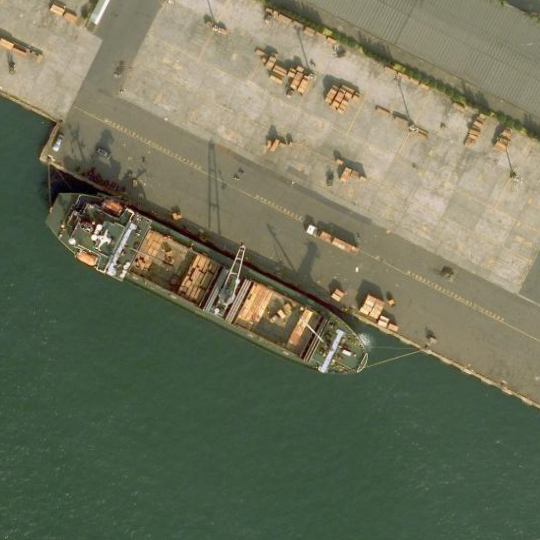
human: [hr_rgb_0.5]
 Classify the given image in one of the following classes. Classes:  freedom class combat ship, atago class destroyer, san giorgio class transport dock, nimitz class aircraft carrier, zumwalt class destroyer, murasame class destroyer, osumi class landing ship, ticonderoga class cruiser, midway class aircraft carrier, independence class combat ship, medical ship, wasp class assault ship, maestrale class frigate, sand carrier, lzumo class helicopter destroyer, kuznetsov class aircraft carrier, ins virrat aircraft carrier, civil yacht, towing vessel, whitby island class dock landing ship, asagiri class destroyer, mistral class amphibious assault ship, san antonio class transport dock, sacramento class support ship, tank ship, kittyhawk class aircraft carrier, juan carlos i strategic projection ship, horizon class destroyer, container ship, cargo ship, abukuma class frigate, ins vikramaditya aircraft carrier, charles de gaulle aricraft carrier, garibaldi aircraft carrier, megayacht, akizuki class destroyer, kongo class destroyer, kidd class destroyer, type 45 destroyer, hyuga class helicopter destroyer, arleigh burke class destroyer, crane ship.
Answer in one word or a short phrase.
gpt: Cargo ship